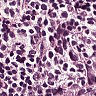
Metastatic tissue present: yes